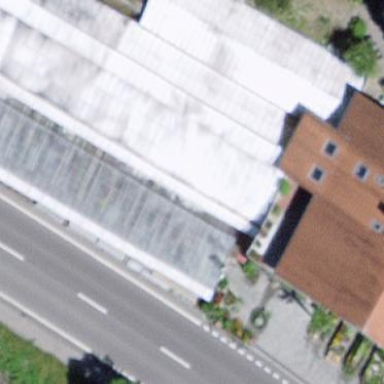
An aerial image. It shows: Greenhouse.